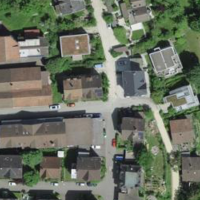
EUNIS habitat code: 54
Species observed at this site:
Prunus spinosa
Melittis melissophyllum